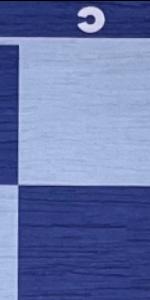
Label: Empty